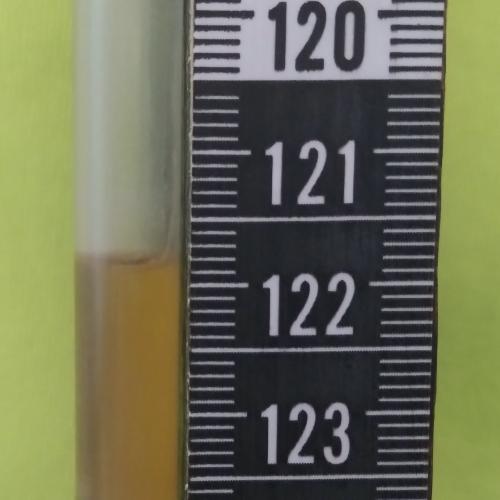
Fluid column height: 121.8 cm